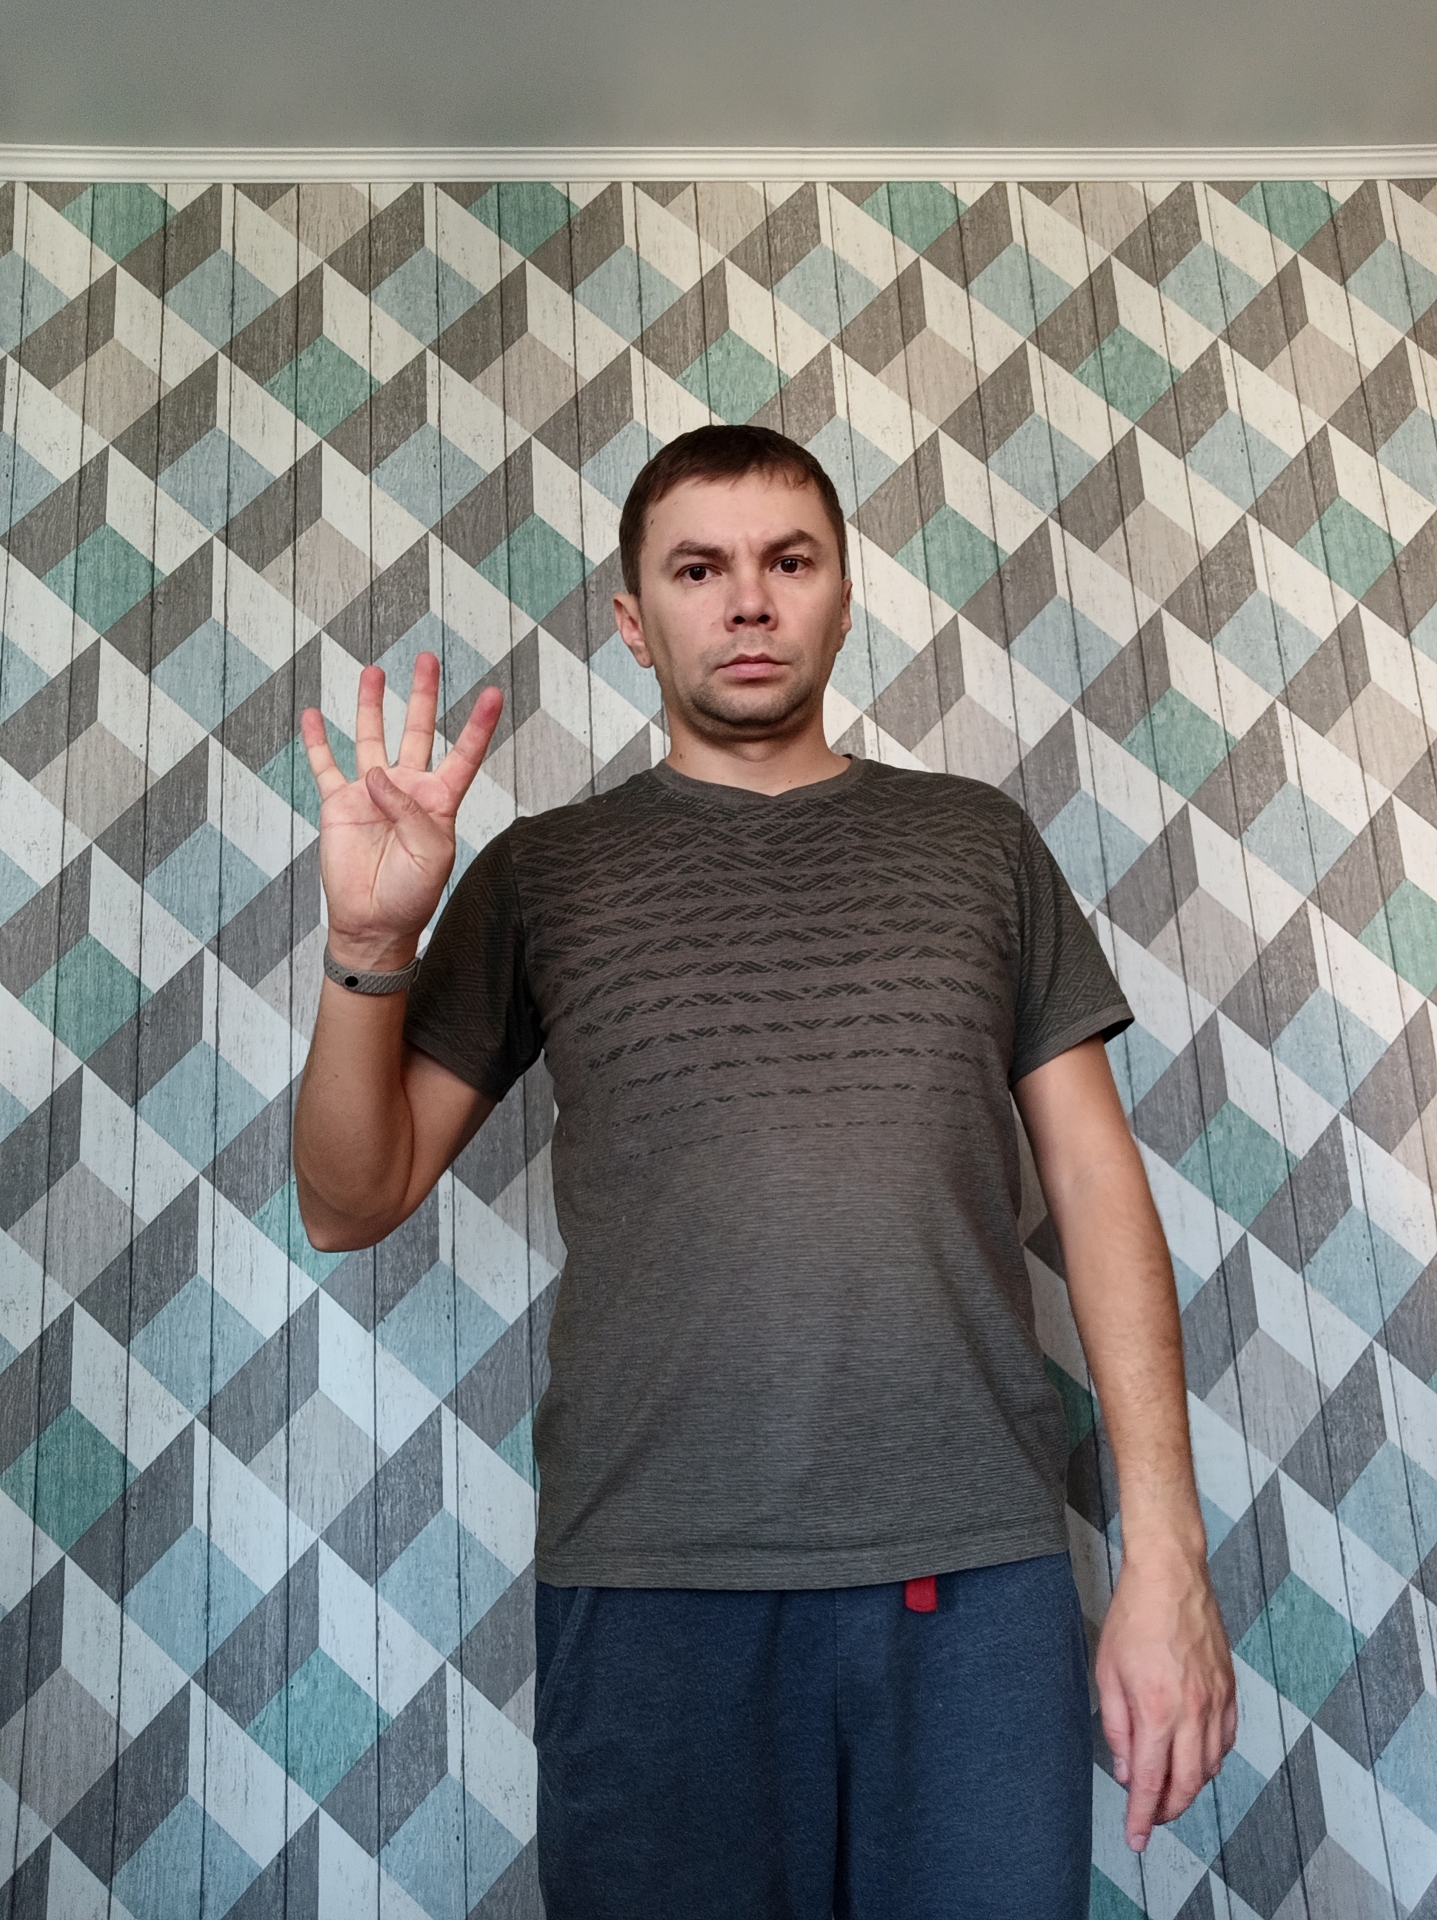
Label: clear